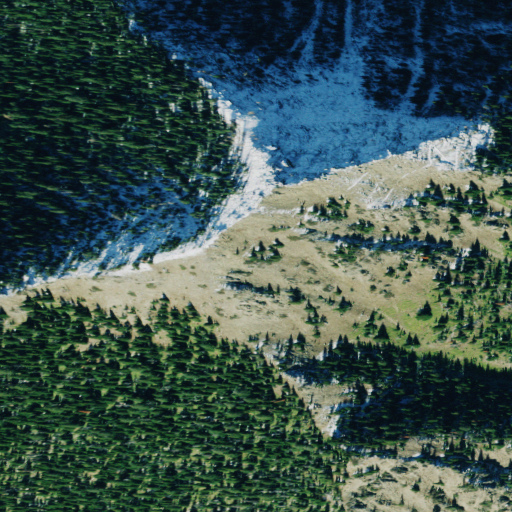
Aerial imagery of mountain in Montana named Deep Mountain containing evergreen forest, shrub, and barren land